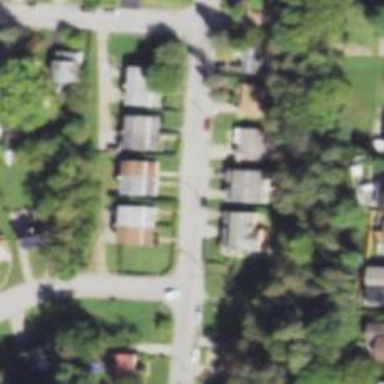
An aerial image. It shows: Driveway.